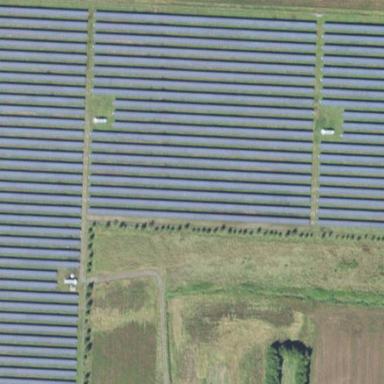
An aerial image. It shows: Solar power plant enclosed by fence. The plant generates electricity using photovoltaic technology.